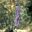
Label: 1